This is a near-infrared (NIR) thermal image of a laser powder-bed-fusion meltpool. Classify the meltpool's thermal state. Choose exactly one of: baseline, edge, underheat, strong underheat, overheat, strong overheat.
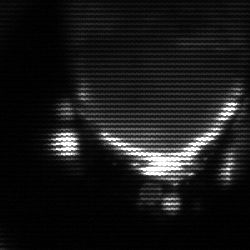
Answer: baseline